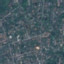
Label: Residential